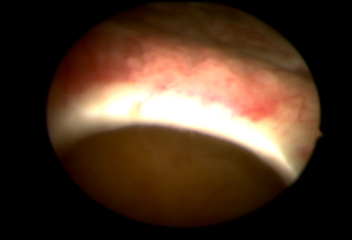
Modality: WLC
Class: Malignant
Subclass: HighGradePapillary
Lesion: L1
Stage: Ta
Morphology: Papillary
Bladder cancer association: Yes
Annotated structures: Tumor